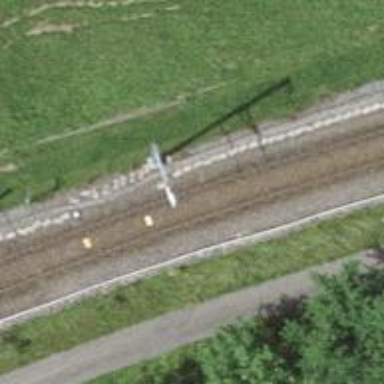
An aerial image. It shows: Single-track railway with electrified contact lines.